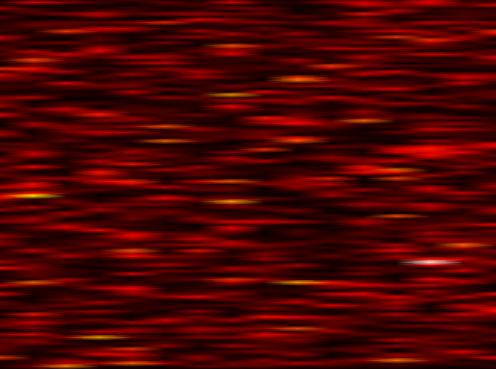
Label: UFMC